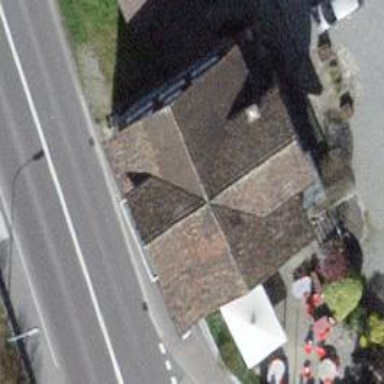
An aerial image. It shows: Restaurant.